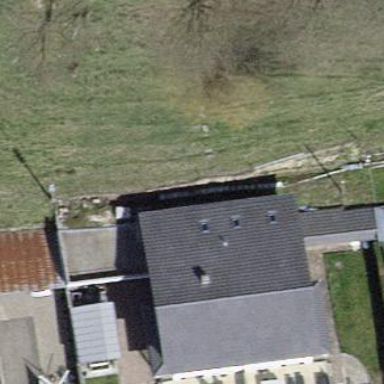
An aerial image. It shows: Semidetached house.